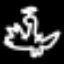
Label: angel